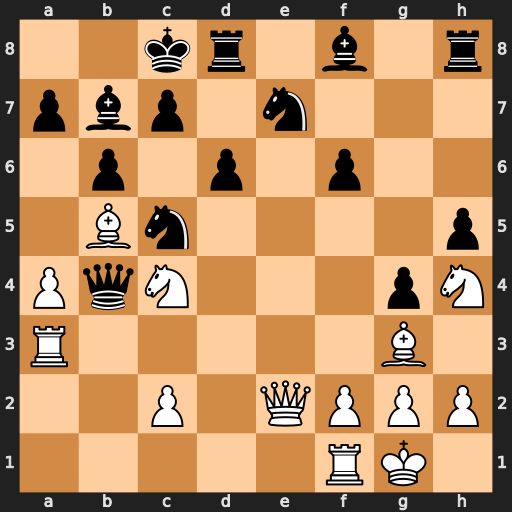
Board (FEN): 2kr1b1r/pbp1n3/1p1p1p2/1Bn4p/PqN3pN/R5B1/2P1QPPP/5RK1
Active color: w
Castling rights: -
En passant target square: -
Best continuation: c3 Qxa3 Nxa3